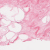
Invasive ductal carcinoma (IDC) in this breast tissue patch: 0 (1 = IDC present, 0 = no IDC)